Interaction volume radius: 5 \u00c5
Interaction volume height: 25 \u00c5
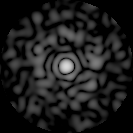
Disorder parameter: 0.8443